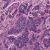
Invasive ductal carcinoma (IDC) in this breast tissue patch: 1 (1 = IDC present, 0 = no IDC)